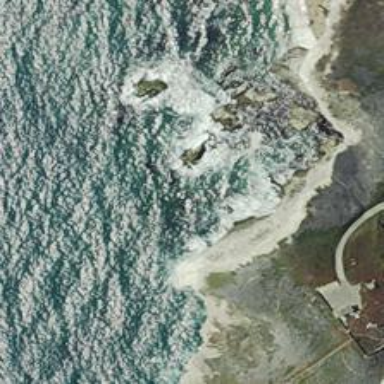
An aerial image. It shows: Natural rock reef.